Field crop: tomato
Growth stage: 2
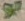
Species: solanum